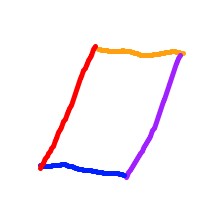
Shape: parallelogram